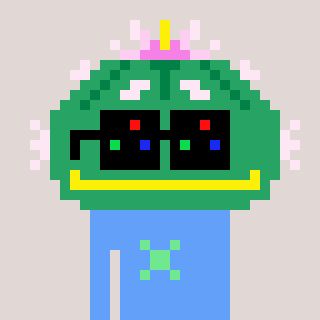
a pixel art character with square black sunglasses, a peyote-shaped head and a blue-colored body on a warm background